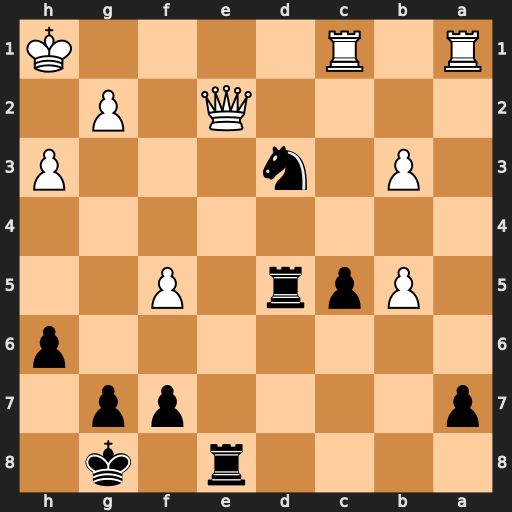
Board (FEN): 4r1k1/p4pp1/7p/1Ppr1P2/8/1P1n3P/4Q1P1/R1R4K
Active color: b
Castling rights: -
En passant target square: -
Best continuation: Rxe2